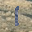
Label: 1